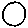
Label: circle